Question:
I'm new here. I started software engineering and I have no knowledge of the language. I did the adding part to the queue, but I cannot separate the foreign values entered. Can you help me with this?
I want to perform the steps in the picture
For example:
Input: )(=/665%
Output:
My Code
'''
#include <stdio.h>
#include<string.h>
#include <stdlib.h>
#define max 5
int insq(char queue[max][80], int *rear, char data[80])
{
if (*rear == max -1)
return(-1);
else
{
*rear = *rear + 1;
strcpy(queue[*rear], data);
return(1);
}
}
int delq(char queue[max][80], int *front, int *rear, char data[80])
{
if(*front == *rear)
return(-1);
else
{
(*front)++;
strcpy(data, queue[*front]);
return(1);
}
}
int main()
{
char queue[max][80], data[80];
int front, rear, reply;
int ch;
front = rear = -1; //... Initialize a Queue
printf("------------------------------
");
printf(" Menu");
printf("
------------------------------");
printf("
1. Insert String in a Queue");
printf("
2. Delete String from a Queue");
printf("
3. Exit");
printf("
------------------------------
");
while(1)
{
printf("Choose operation : ");
scanf("%d", &ch);
switch(ch)
{
case 1 : // insert
printf("
Enter Something : ");
scanf("%s",data);
reply = insq(queue, &rear, data);
if(reply == -1 )
printf("
Queue is Full
");
else
printf("
'%s' is inserted in queue.
",data);
break;
case 2 : // delete
reply = delq(queue, &front, &rear, data);
if( reply == -1 )
printf("
Queue is Empty
");
else
printf("
Deleted String from Queue is : %s
", data);
printf("
");
break;
case 3 : exit(0);
default: printf("Invalid operation
");
}
}
return 0;
}
'''
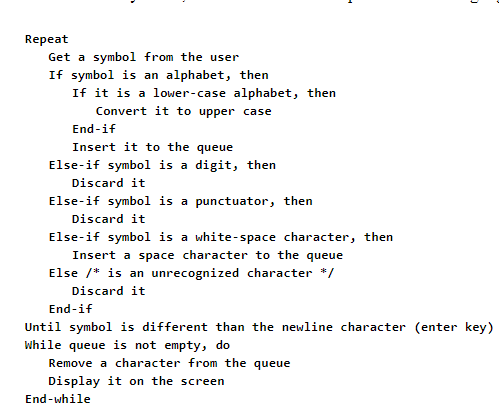
Answer: You have to parse char by char your string.
Test if it is an char with 'isalpha' then do 'toupper' and happen it to the buffer 'out'. If not test for a blank char and copy it as it, finally just skip char.
Don't forget to add the final ''
/!\ A test if missing to check if you don't overflow 'out'
'''
#include <stdio.h>
#include <ctype.h>
int main() {
const char *p = "E)(=89y-/u665%P";
char out[80];
char *q = out;
while (*p) {
if (isalpha(*p)) {
*q++ = toupper(*p++);
continue;
} else if (isblank(*p)) {
*q++ = *p++;
continue;
}
p++;
}
*q= '';
printf("%s
", out);
return 0;
}
'''
You have in out '"EYUP"'